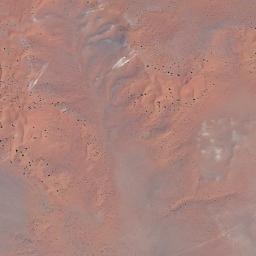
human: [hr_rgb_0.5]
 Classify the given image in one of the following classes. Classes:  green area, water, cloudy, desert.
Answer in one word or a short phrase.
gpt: desert